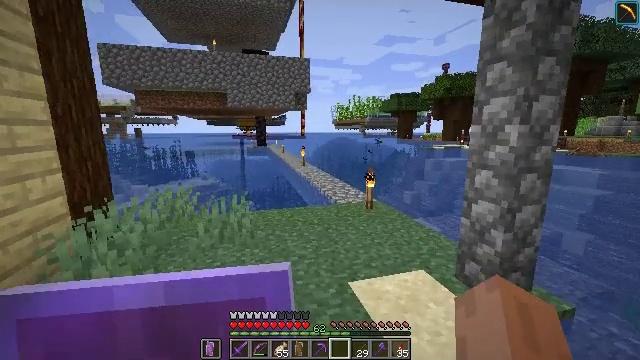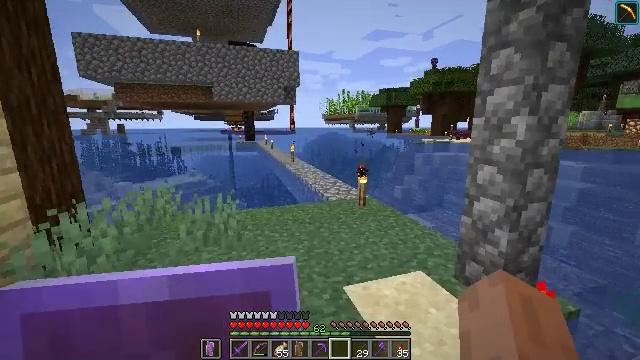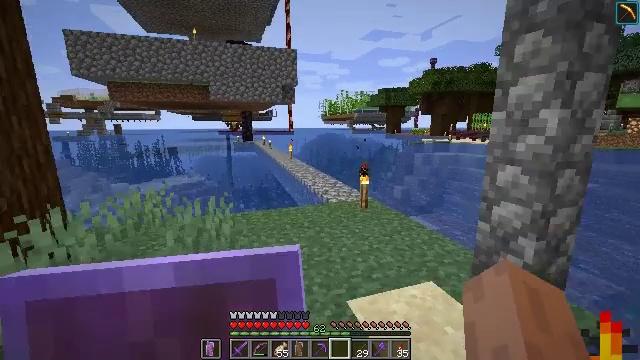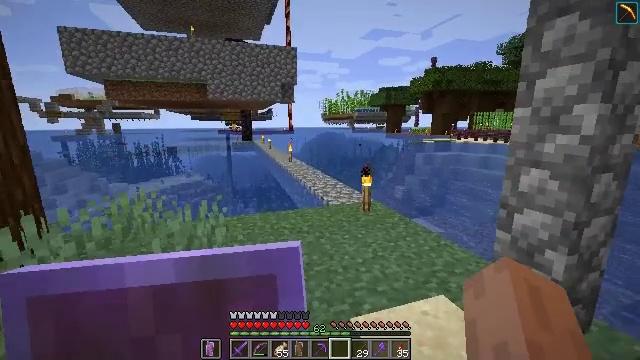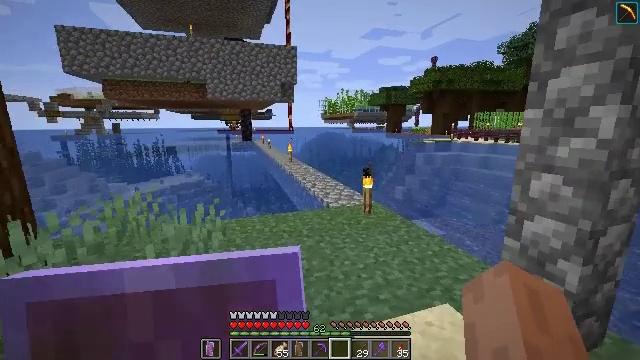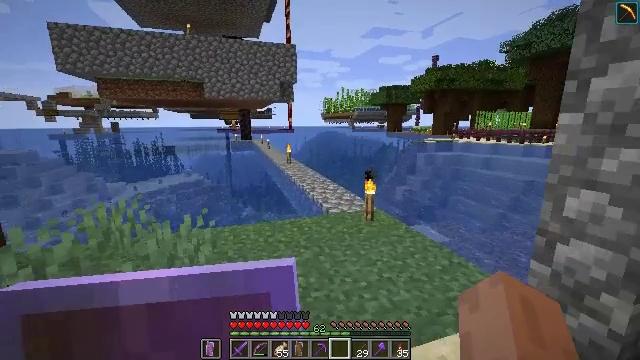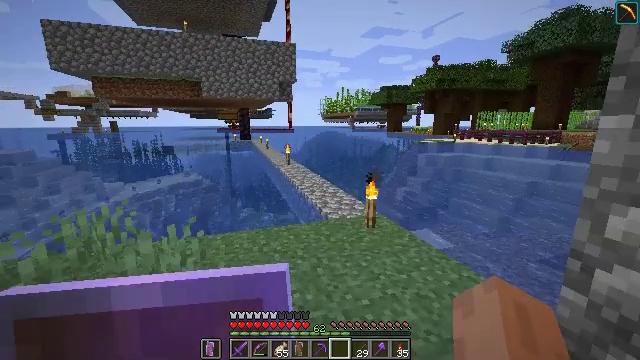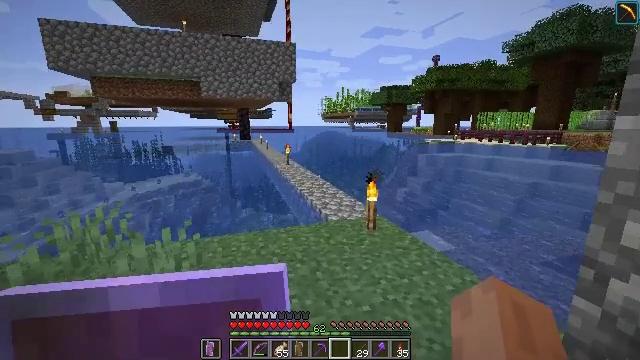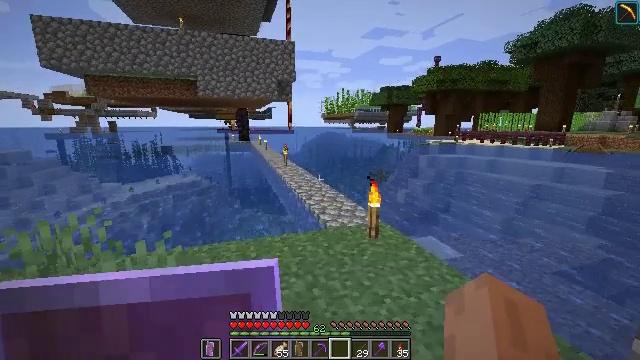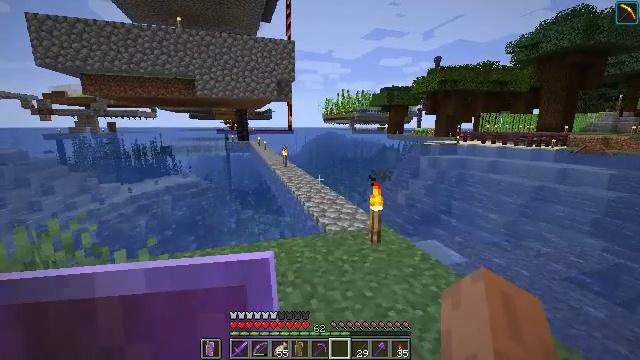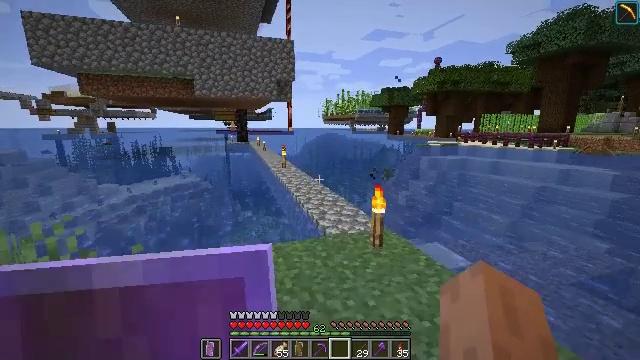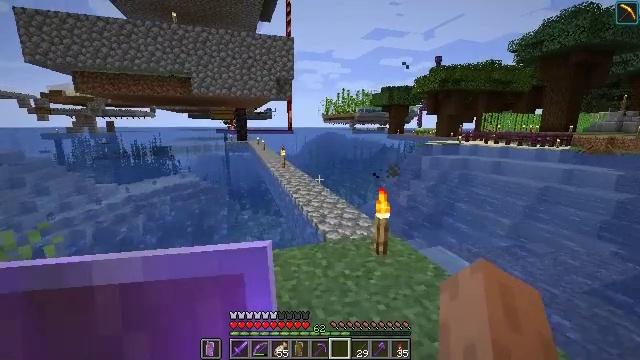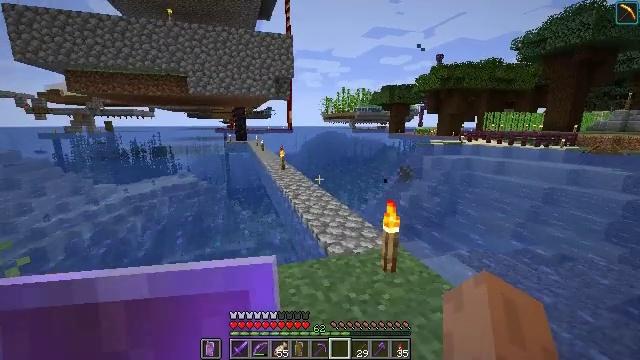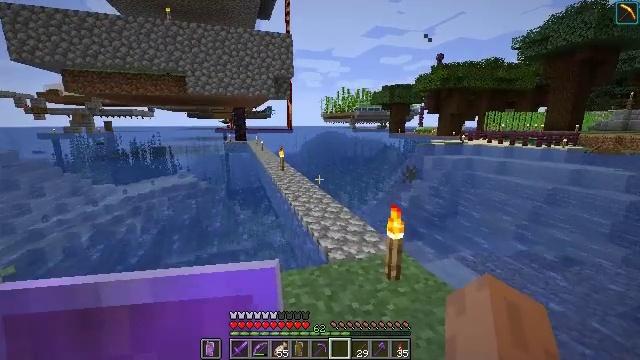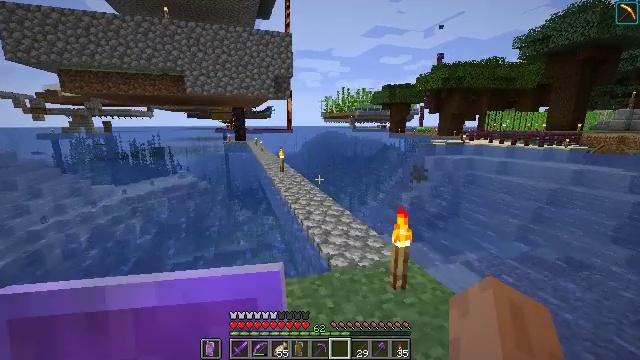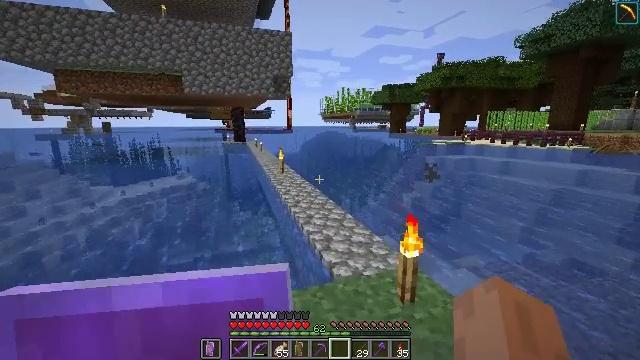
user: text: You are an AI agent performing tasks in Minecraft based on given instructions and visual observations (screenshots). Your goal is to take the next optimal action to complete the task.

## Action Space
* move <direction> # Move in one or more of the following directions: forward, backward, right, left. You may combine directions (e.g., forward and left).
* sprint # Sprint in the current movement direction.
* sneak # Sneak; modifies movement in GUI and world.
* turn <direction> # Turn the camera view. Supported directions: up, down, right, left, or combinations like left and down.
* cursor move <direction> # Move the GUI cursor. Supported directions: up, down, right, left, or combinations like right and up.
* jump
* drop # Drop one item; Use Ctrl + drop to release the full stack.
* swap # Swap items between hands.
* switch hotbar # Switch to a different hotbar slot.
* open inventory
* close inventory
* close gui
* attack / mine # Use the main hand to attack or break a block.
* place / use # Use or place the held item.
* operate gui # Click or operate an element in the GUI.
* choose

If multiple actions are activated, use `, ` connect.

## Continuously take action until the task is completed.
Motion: motion action
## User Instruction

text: Drop a shield.
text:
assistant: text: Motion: move forward, turn right and down
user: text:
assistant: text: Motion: move forward
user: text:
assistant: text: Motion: move forward
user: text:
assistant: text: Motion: move forward
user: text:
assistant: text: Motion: move forward
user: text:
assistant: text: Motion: move forward
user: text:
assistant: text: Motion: move forward
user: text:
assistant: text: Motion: move forward
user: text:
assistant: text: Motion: move forward
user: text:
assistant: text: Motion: move forward
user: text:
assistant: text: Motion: move forward
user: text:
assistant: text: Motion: move forward
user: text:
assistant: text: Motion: move forward
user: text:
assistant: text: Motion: move forward
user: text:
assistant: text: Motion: move forward
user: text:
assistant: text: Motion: move forward
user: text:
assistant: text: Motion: no_op
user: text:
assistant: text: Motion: open inventory
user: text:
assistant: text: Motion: open inventory
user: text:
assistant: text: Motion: open inventory
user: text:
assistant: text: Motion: open inventory
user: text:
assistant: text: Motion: no_op
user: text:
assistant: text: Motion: no_op
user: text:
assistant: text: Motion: no_op
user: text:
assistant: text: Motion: no_op
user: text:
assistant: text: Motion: no_op
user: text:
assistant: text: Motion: no_op
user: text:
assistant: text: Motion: no_op
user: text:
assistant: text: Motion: no_op
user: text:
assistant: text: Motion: no_op